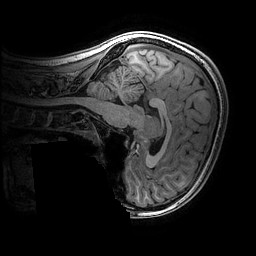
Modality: T1w
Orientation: sagittal
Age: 17
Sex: female
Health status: ill
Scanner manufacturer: ge
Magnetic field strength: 3 T
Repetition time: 0.007664 s
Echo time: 0.00342 s